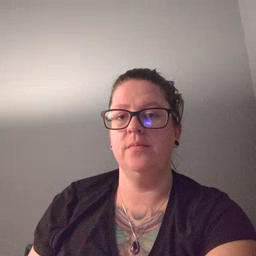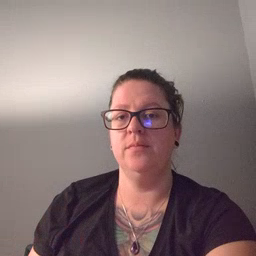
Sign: zebra